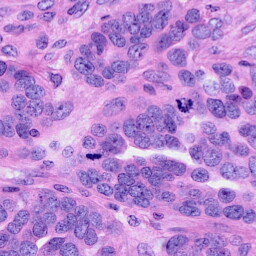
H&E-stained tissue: Ovarian